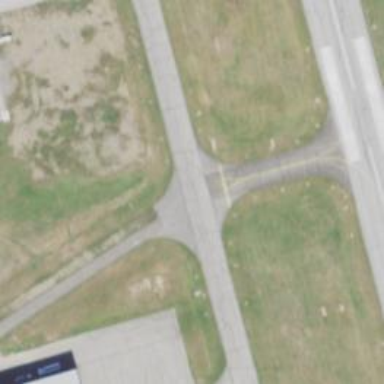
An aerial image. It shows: View of taxiway at the airport.